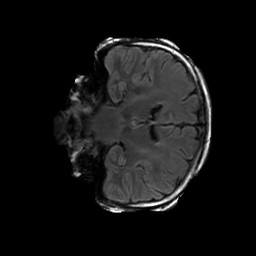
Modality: FLAIR
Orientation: coronal
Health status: ill
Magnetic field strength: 3 T